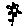
Label: flower